九年级 · 度量几何学
如图, 四边形 $A B C D$ 内接于 $\odot O, A C$ 为 $\odot O$ 的直径, $\angle A D B=\angle C D B$.

(1)试判断 $\triangle A B C$ 的形状, 并给出证明;

(2)若 $A B=\sqrt{2}, A D=1$, 求 $C D$ 的长度.

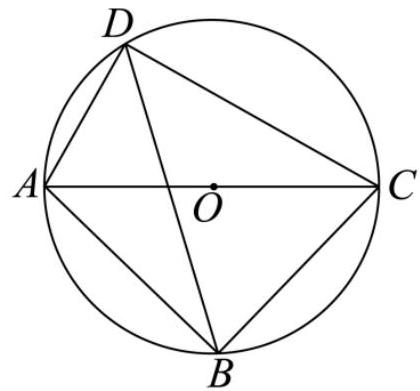
答案:  (1) $\triangle A B C$ 是等腰直角三角形; 证明见解析;

(2) $\sqrt{3}$;

解析: (1) 根据圆周角定理可得 $\angle A B C=90^{\circ}$, 由 $\angle A D B=\angle C D B$ 根据等弧对等角可得 $\angle A C B=\angle C A B$, 即可证明;

（2）Rt $\triangle A B C$ 中由勾股定理可得 $A C$, Rt $\triangle A D C$ 中由勾股定理求得 $C D$ 即可;

【详解】(1) 证明: $\because A C$ 是圆的直径, 则 $\angle A B C=\angle A D C=90^{\circ}$,

$\because \angle A D B=\angle C D B, \quad \angle A D B=\angle A C B, \angle C D B=\angle C A B$,

$\therefore \angle A C B=\angle C A B$

$\therefore \triangle A B C$ 是等腰直角三角形;

（2）解: $\because \triangle A B C$ 是等腰直角三角形,

$\therefore B C=A B=\sqrt{2}$,
$\therefore A C=\sqrt{A B^{2}+B C^{2}}=2$,

Rt $\triangle A D C$ 中, $\angle A D C=90^{\circ}, A D=1$, 则 $C D=\sqrt{A C^{2}-A D^{2}}=\sqrt{3}$,

$\therefore C D=\sqrt{3}$.

【点睛】本题考查了圆周角定理, 等腰直角三角形的判定和性质, 勾股定理等知识; 掌握等弧对等角是解题关键.